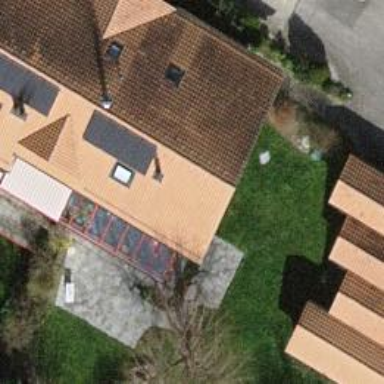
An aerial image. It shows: Simple house.